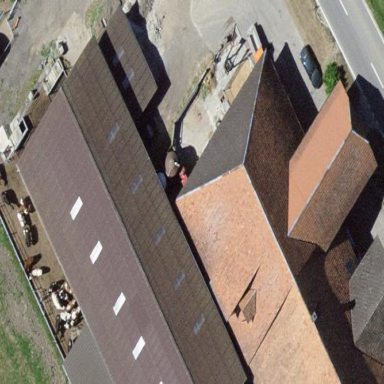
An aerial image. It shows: Farm building.